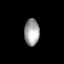
Tissue: lung
Cell type: Fibroblasts
Senescence score: 0.5525
Nuclear area (px): 391
Mean DAPI intensity: 162.747